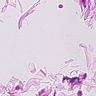
Metastatic tissue present: no